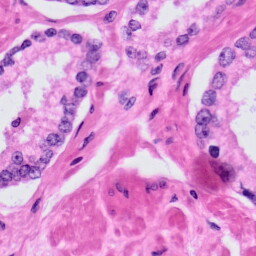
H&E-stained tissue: Prostate